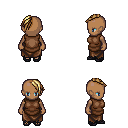
a pixel art fantasy rpg character, female body template, human, dark skin, brown tunic, robe skirt, blonde long mohawk hairstyle, ghillies, four views (front, back, left, right), 2x2 character sprite sheet, small pixel art, hard edges, no anti-aliasing